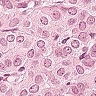
Metastatic tissue present: yes